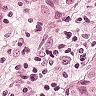
Metastatic tissue present: yes